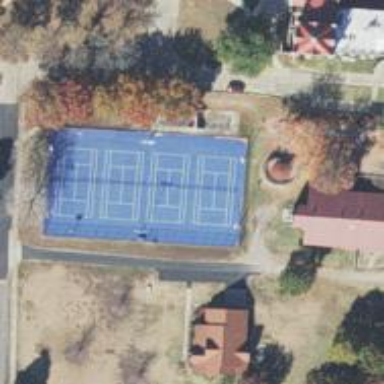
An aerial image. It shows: Tennis court on pitch.